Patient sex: M
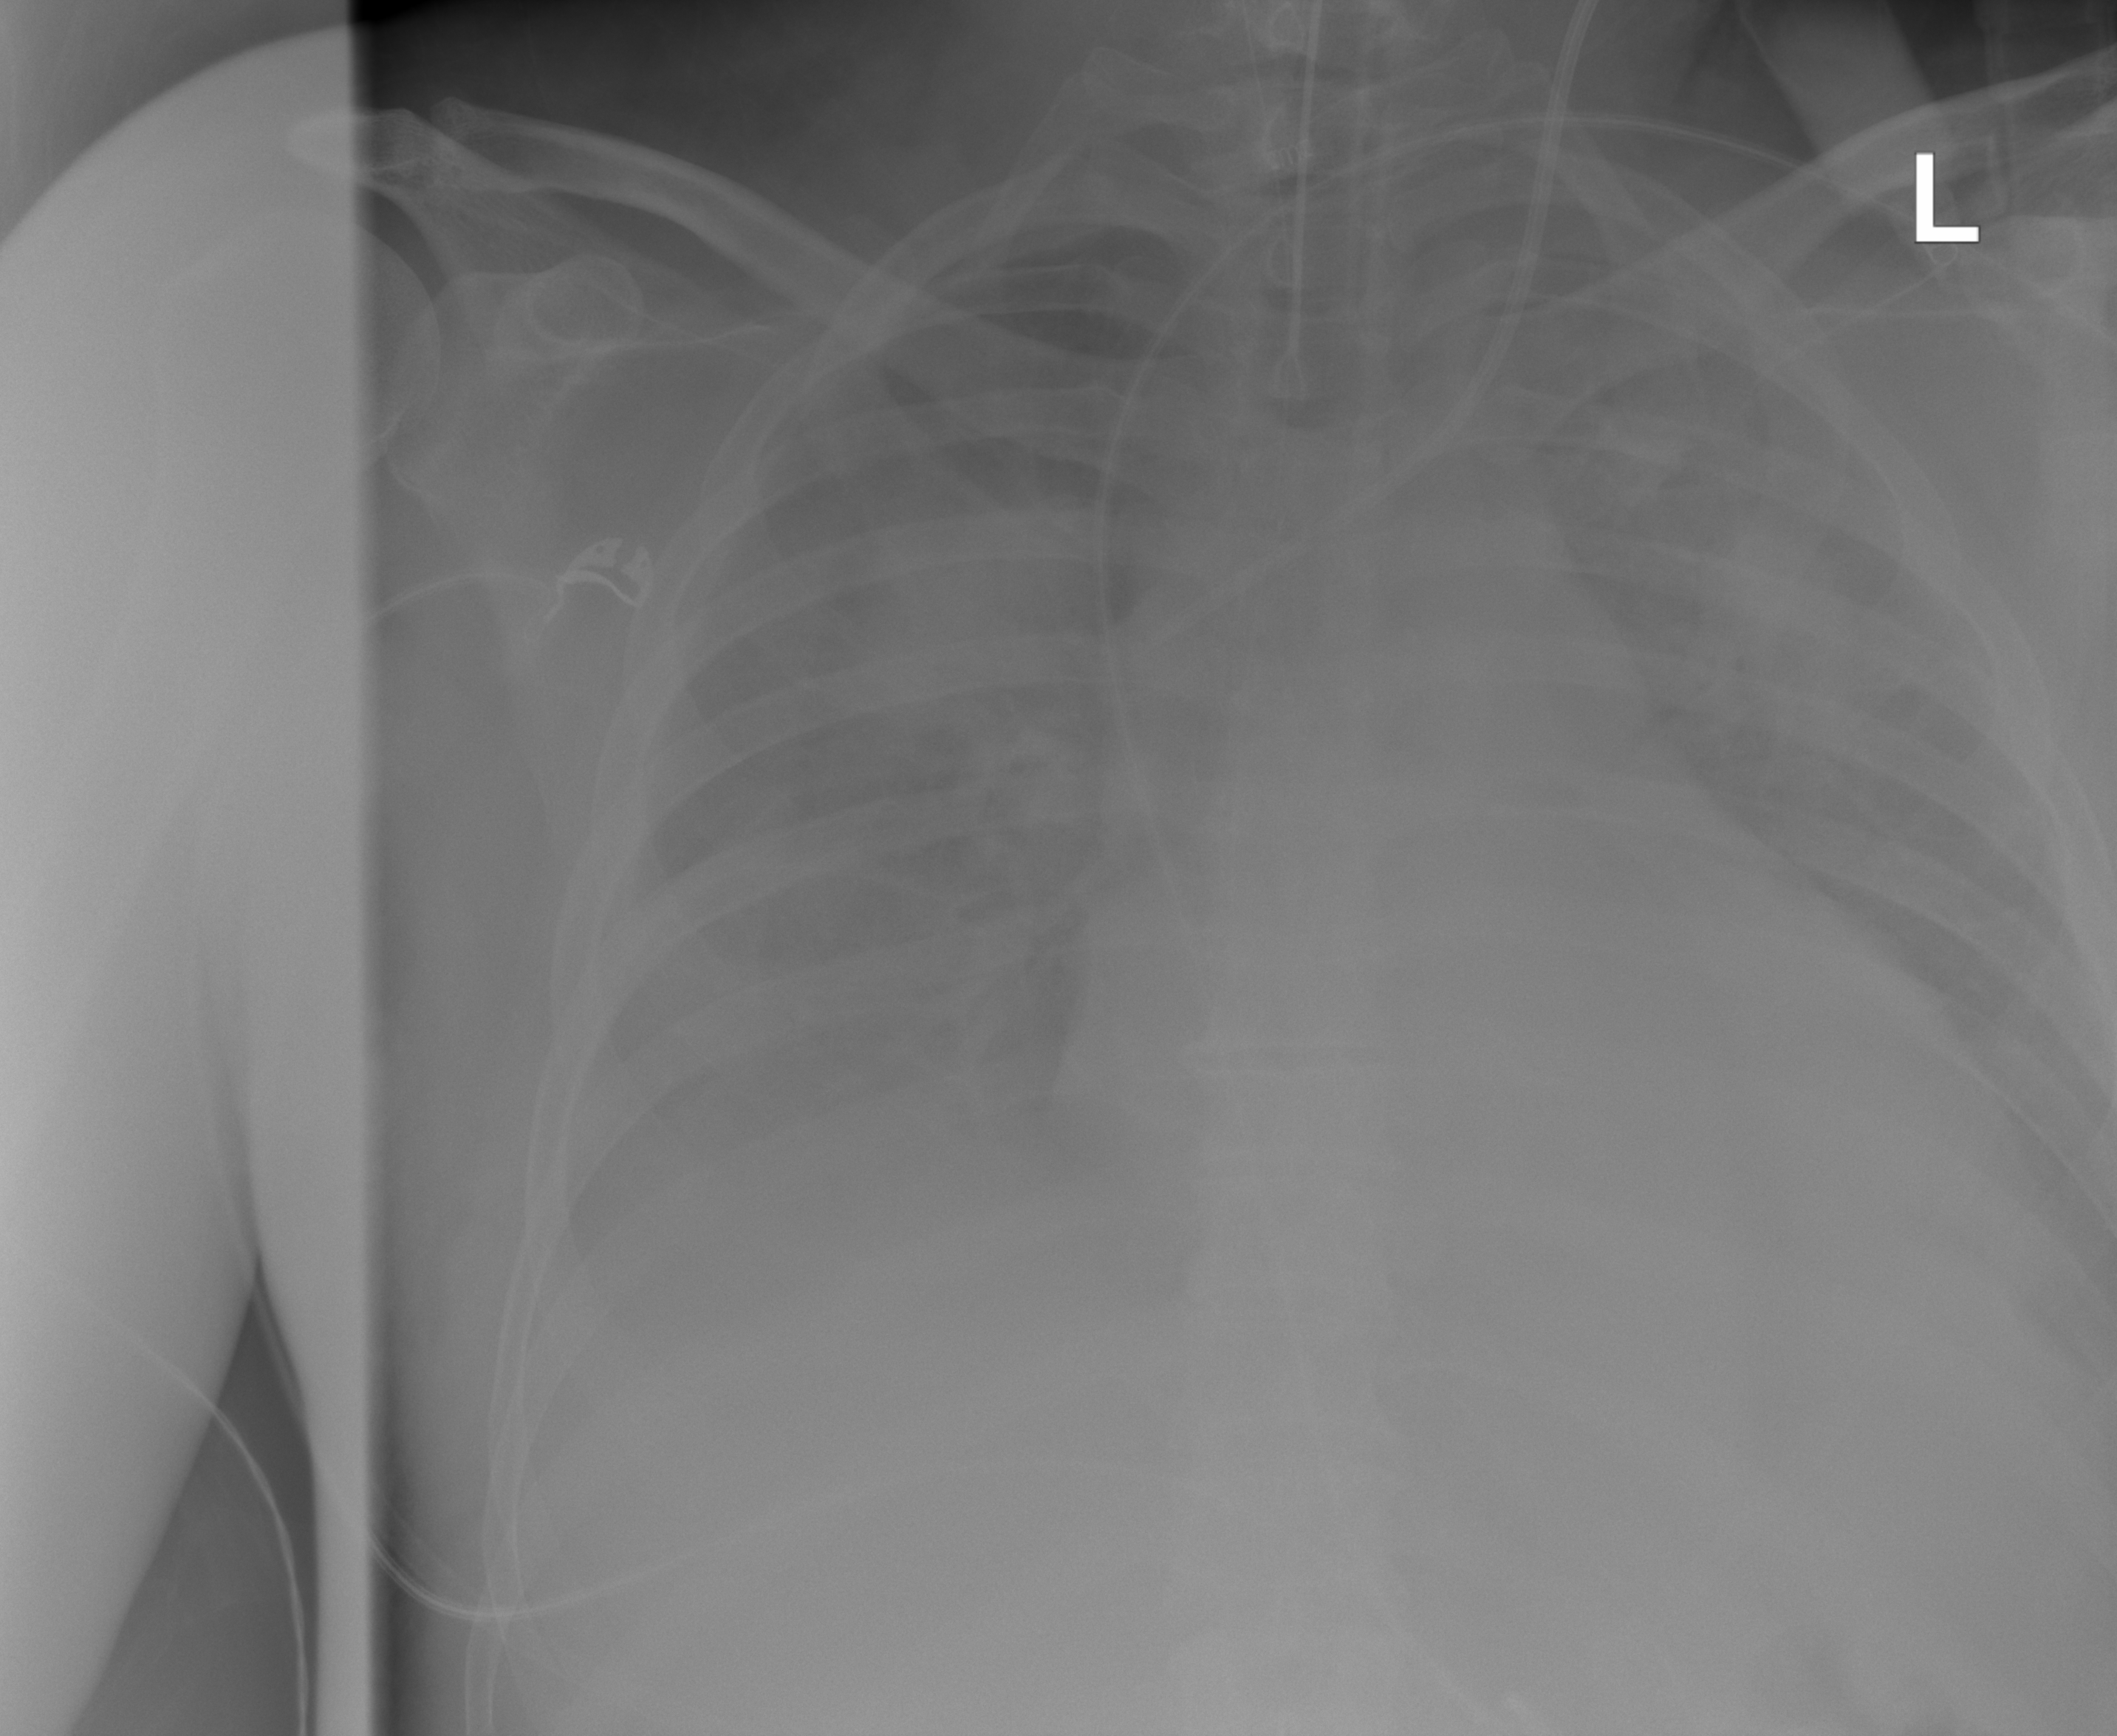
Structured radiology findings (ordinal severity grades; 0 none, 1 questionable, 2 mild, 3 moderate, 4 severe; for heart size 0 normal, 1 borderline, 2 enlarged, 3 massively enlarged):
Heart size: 2
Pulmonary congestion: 3
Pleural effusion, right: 3
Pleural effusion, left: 2
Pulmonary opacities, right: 2
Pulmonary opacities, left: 2
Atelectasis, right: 3
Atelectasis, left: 3